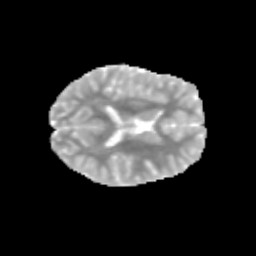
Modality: MD
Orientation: axial
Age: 11
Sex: female
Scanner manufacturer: siemens
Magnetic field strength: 3 T
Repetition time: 3.8 s
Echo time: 0.07 s